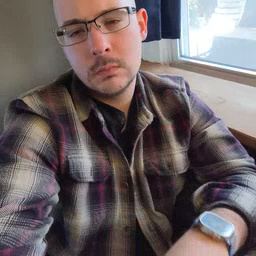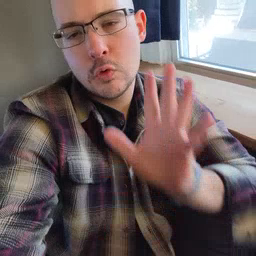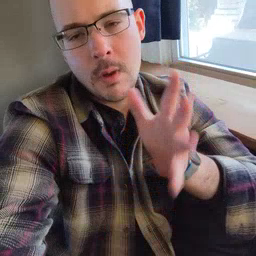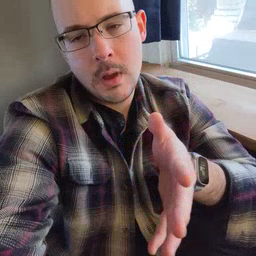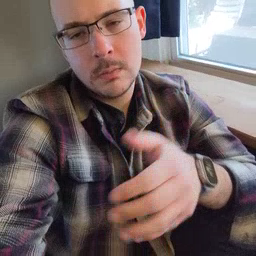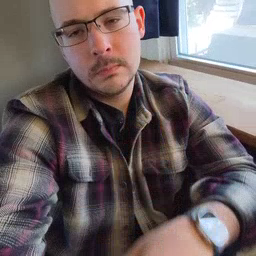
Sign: grandma